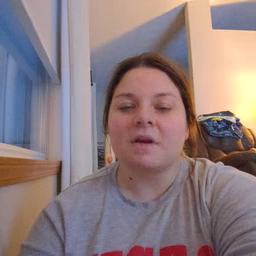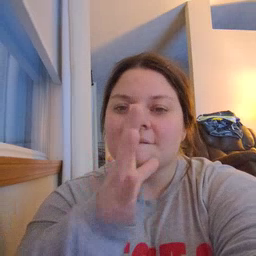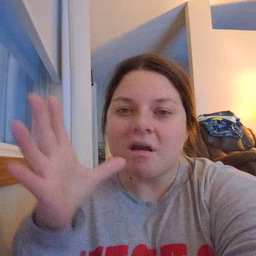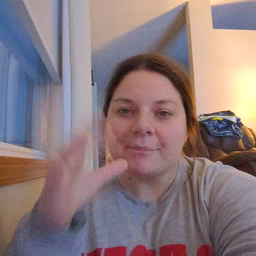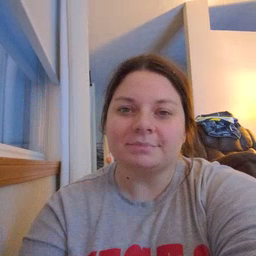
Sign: farm